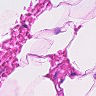
Metastatic tissue present: no